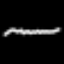
Label: squiggle